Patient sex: M
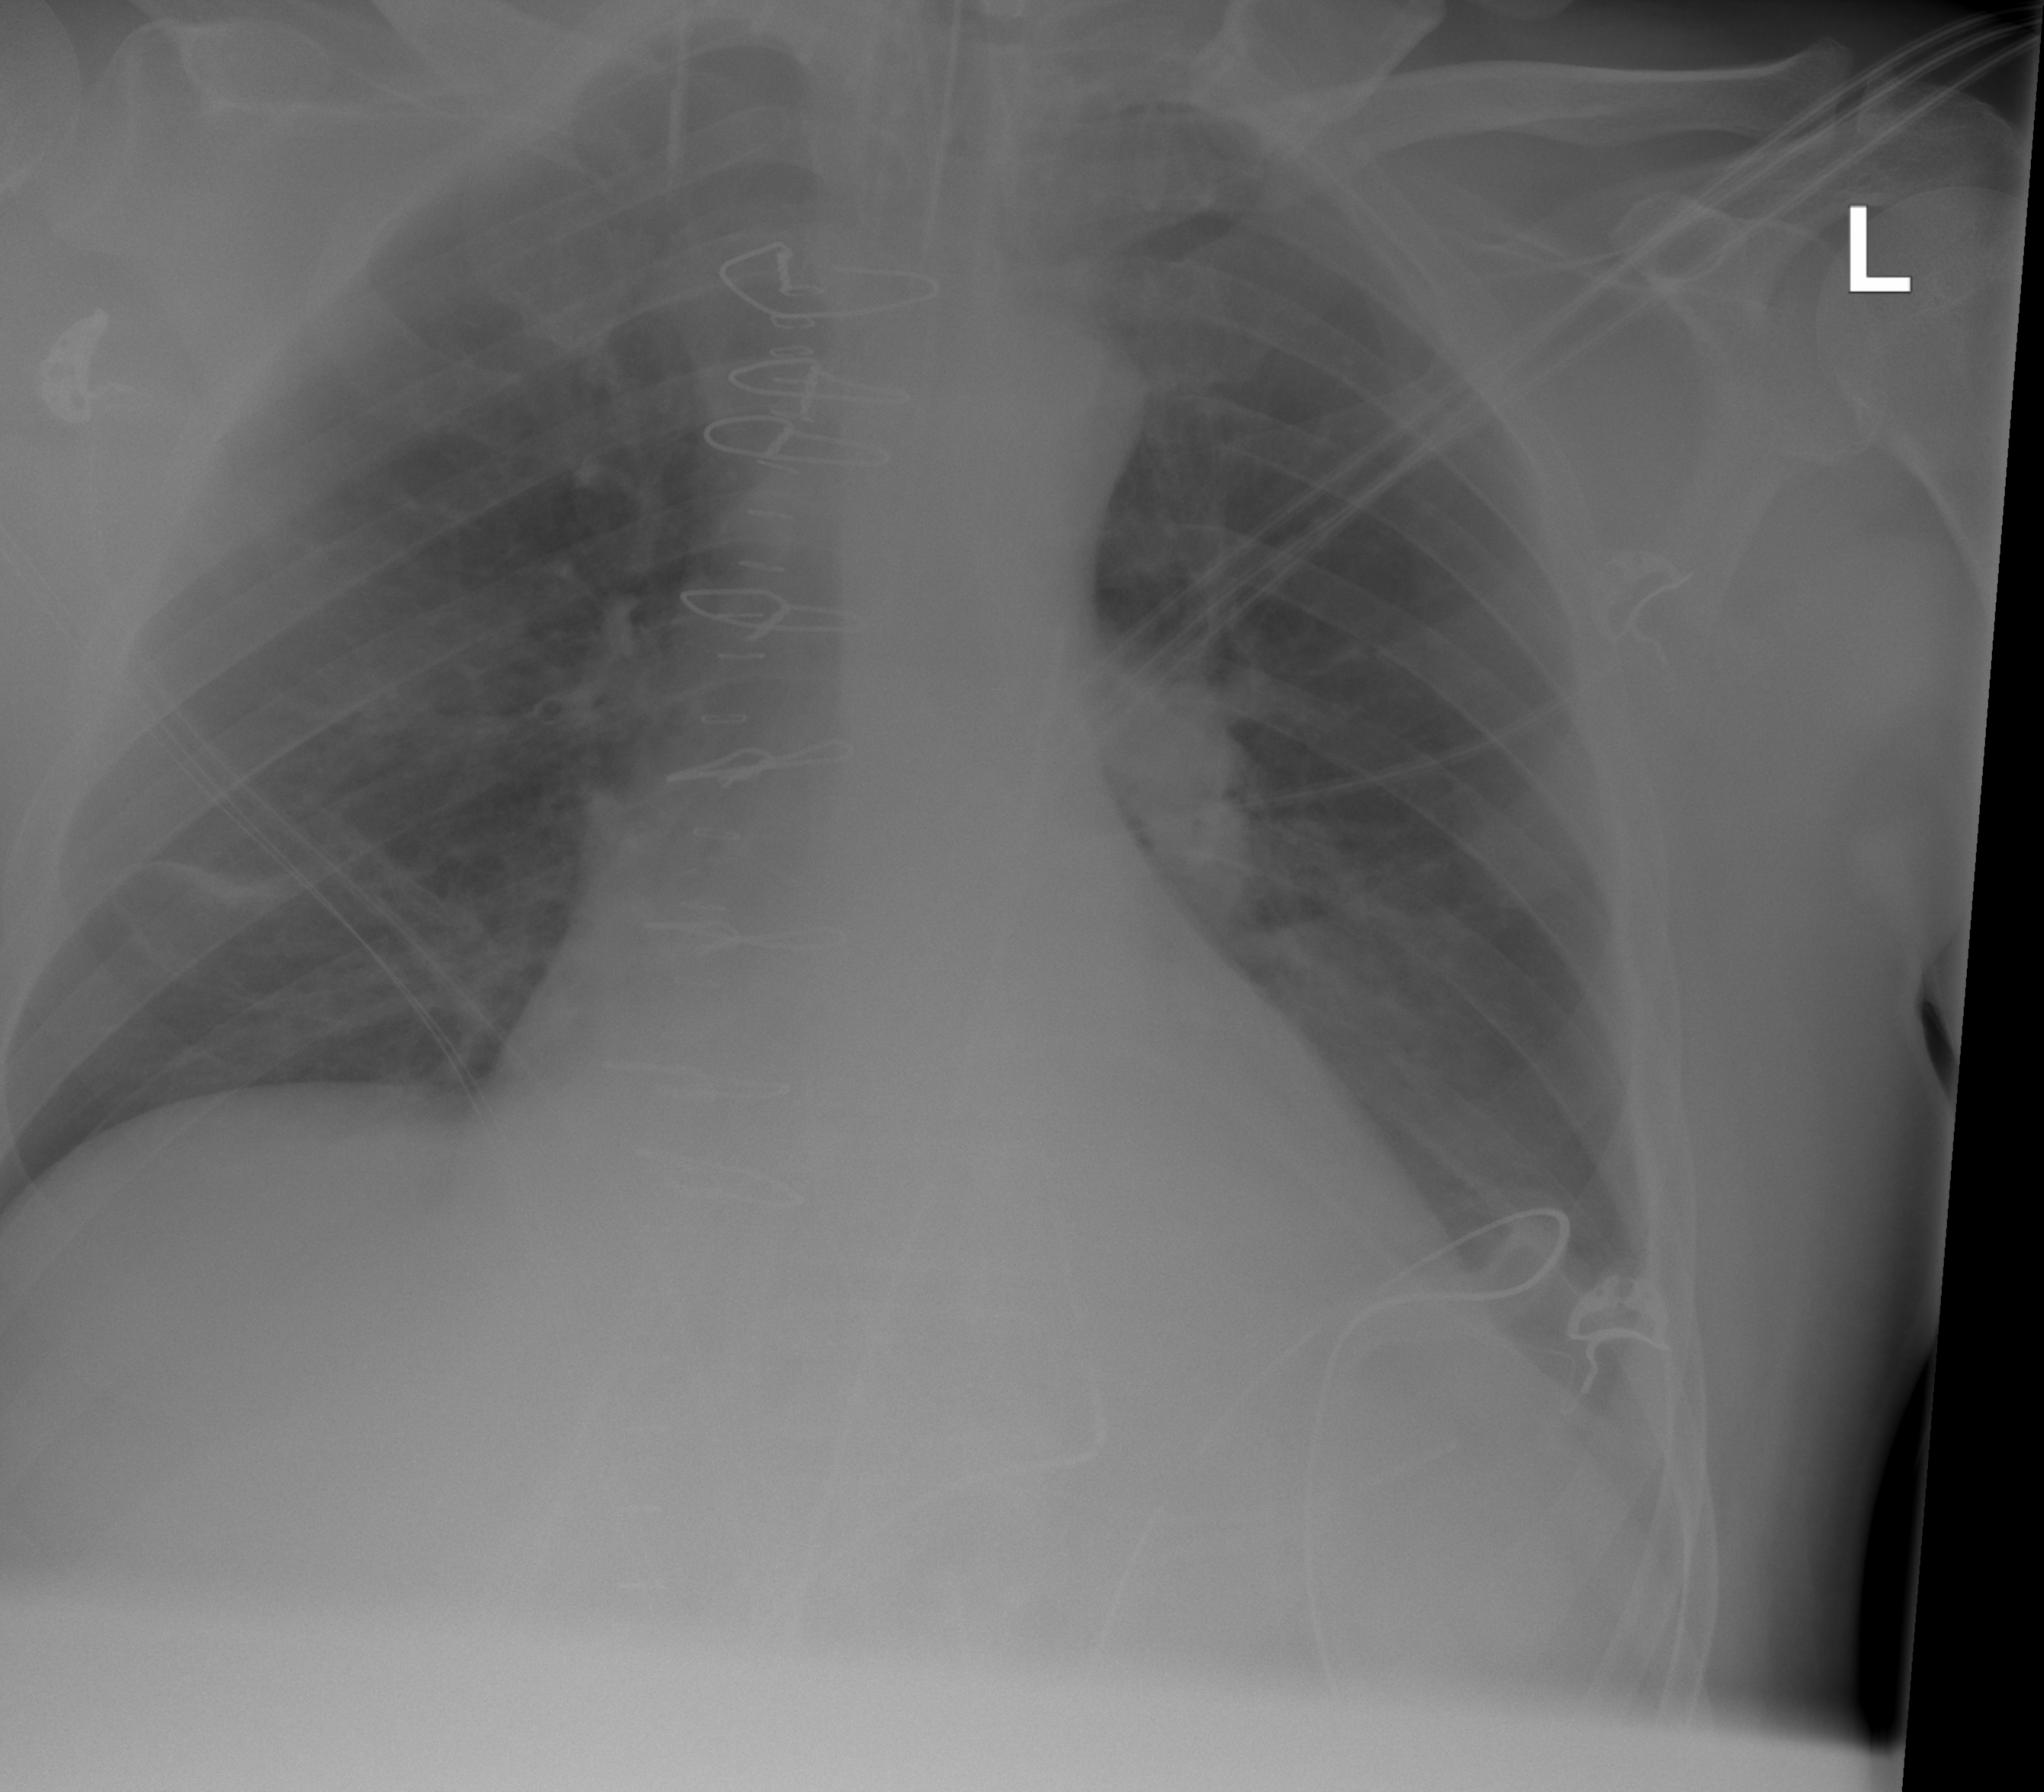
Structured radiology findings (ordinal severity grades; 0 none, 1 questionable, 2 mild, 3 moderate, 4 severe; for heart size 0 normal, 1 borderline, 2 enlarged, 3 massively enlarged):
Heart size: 2
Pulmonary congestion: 0
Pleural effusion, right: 0
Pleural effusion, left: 1
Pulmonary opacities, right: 0
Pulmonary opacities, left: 0
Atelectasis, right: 0
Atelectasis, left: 0